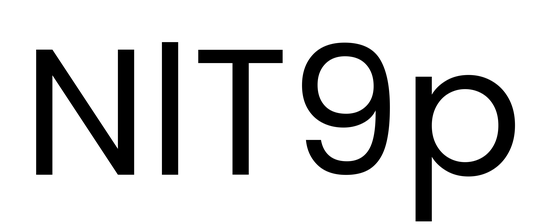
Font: Poppins-Regular